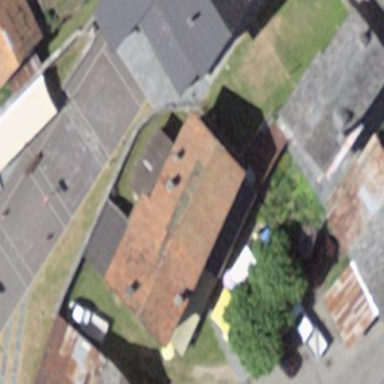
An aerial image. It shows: Building.